Field crop: tomato
Growth stage: 2
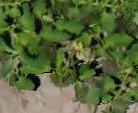
Species: tomato